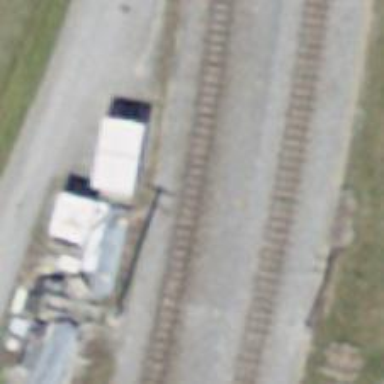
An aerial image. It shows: Narrow-gauge railway track electrified by contact line.